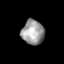
Tissue: skin
Cell type: Epithelial cells
Senescence score: 0.2809
Nuclear area (px): 535
Mean DAPI intensity: 157.764